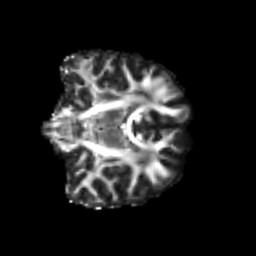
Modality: FA
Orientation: coronal
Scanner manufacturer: siemens
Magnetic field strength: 3 T
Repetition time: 3.6 s
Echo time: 0.092 s